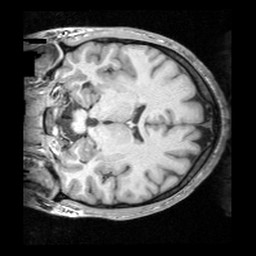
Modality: T1w
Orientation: coronal
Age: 26
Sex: male
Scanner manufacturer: siemens
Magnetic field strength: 3 T
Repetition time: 1.62 s
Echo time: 0.003 s